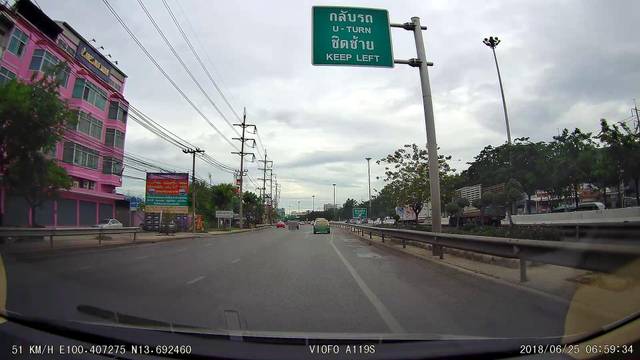
Region: Thailand
Coordinates: 13.693, 100.407